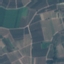
Label: PermanentCrop